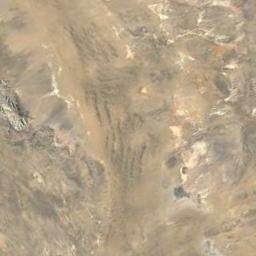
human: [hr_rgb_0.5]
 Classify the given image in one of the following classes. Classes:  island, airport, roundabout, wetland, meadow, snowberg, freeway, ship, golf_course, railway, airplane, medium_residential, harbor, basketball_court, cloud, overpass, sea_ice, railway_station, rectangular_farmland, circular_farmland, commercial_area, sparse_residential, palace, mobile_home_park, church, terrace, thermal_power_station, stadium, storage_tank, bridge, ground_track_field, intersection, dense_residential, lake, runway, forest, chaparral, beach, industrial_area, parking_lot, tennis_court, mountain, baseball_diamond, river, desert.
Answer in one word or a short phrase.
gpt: desert